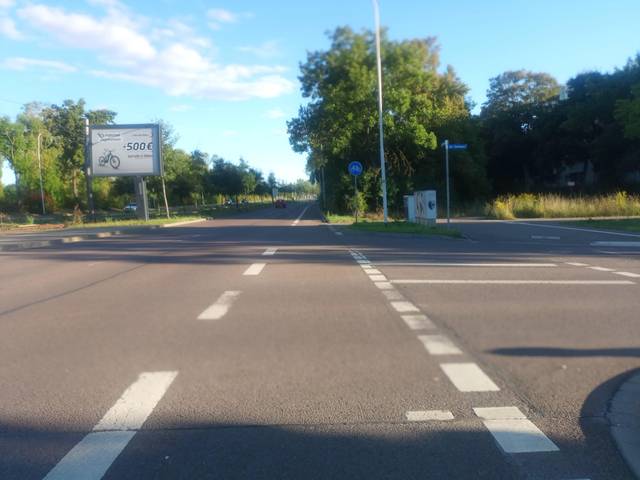
Region: Germany
Coordinates: 51.486, 11.946